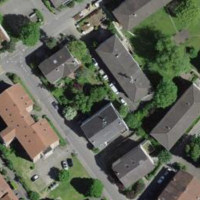
EUNIS habitat code: 55
Species observed at this site:
Cardamine heptaphylla
Clematis vitalba